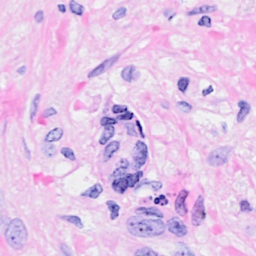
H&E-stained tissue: Breast